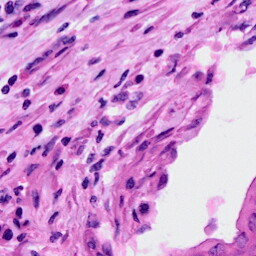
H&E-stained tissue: Cervix